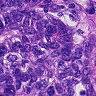
Metastatic tissue present: yes